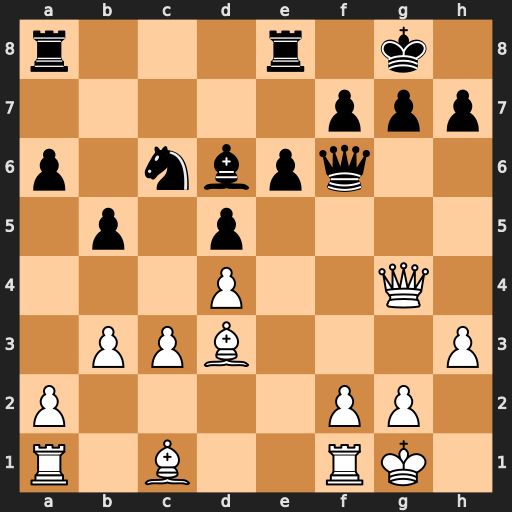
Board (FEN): r3r1k1/5ppp/p1nbpq2/1p1p4/3P2Q1/1PPB3P/P4PP1/R1B2RK1
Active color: w
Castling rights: -
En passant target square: -
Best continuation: Bg5 Qg6 Bxg6